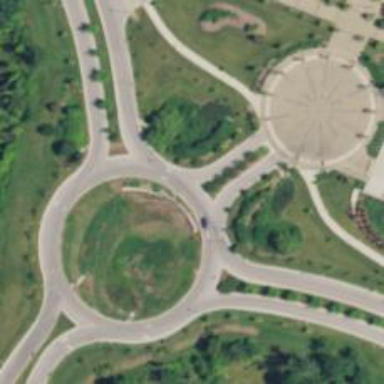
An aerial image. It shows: Tertiary road with asphalt surface leading to roundabout junction.